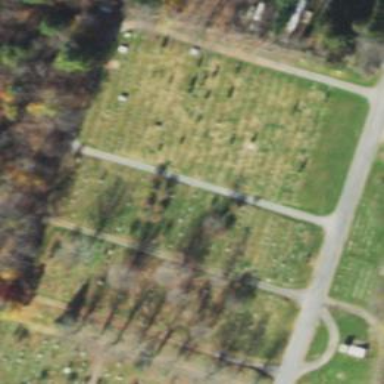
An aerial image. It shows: Cemetery.